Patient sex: M
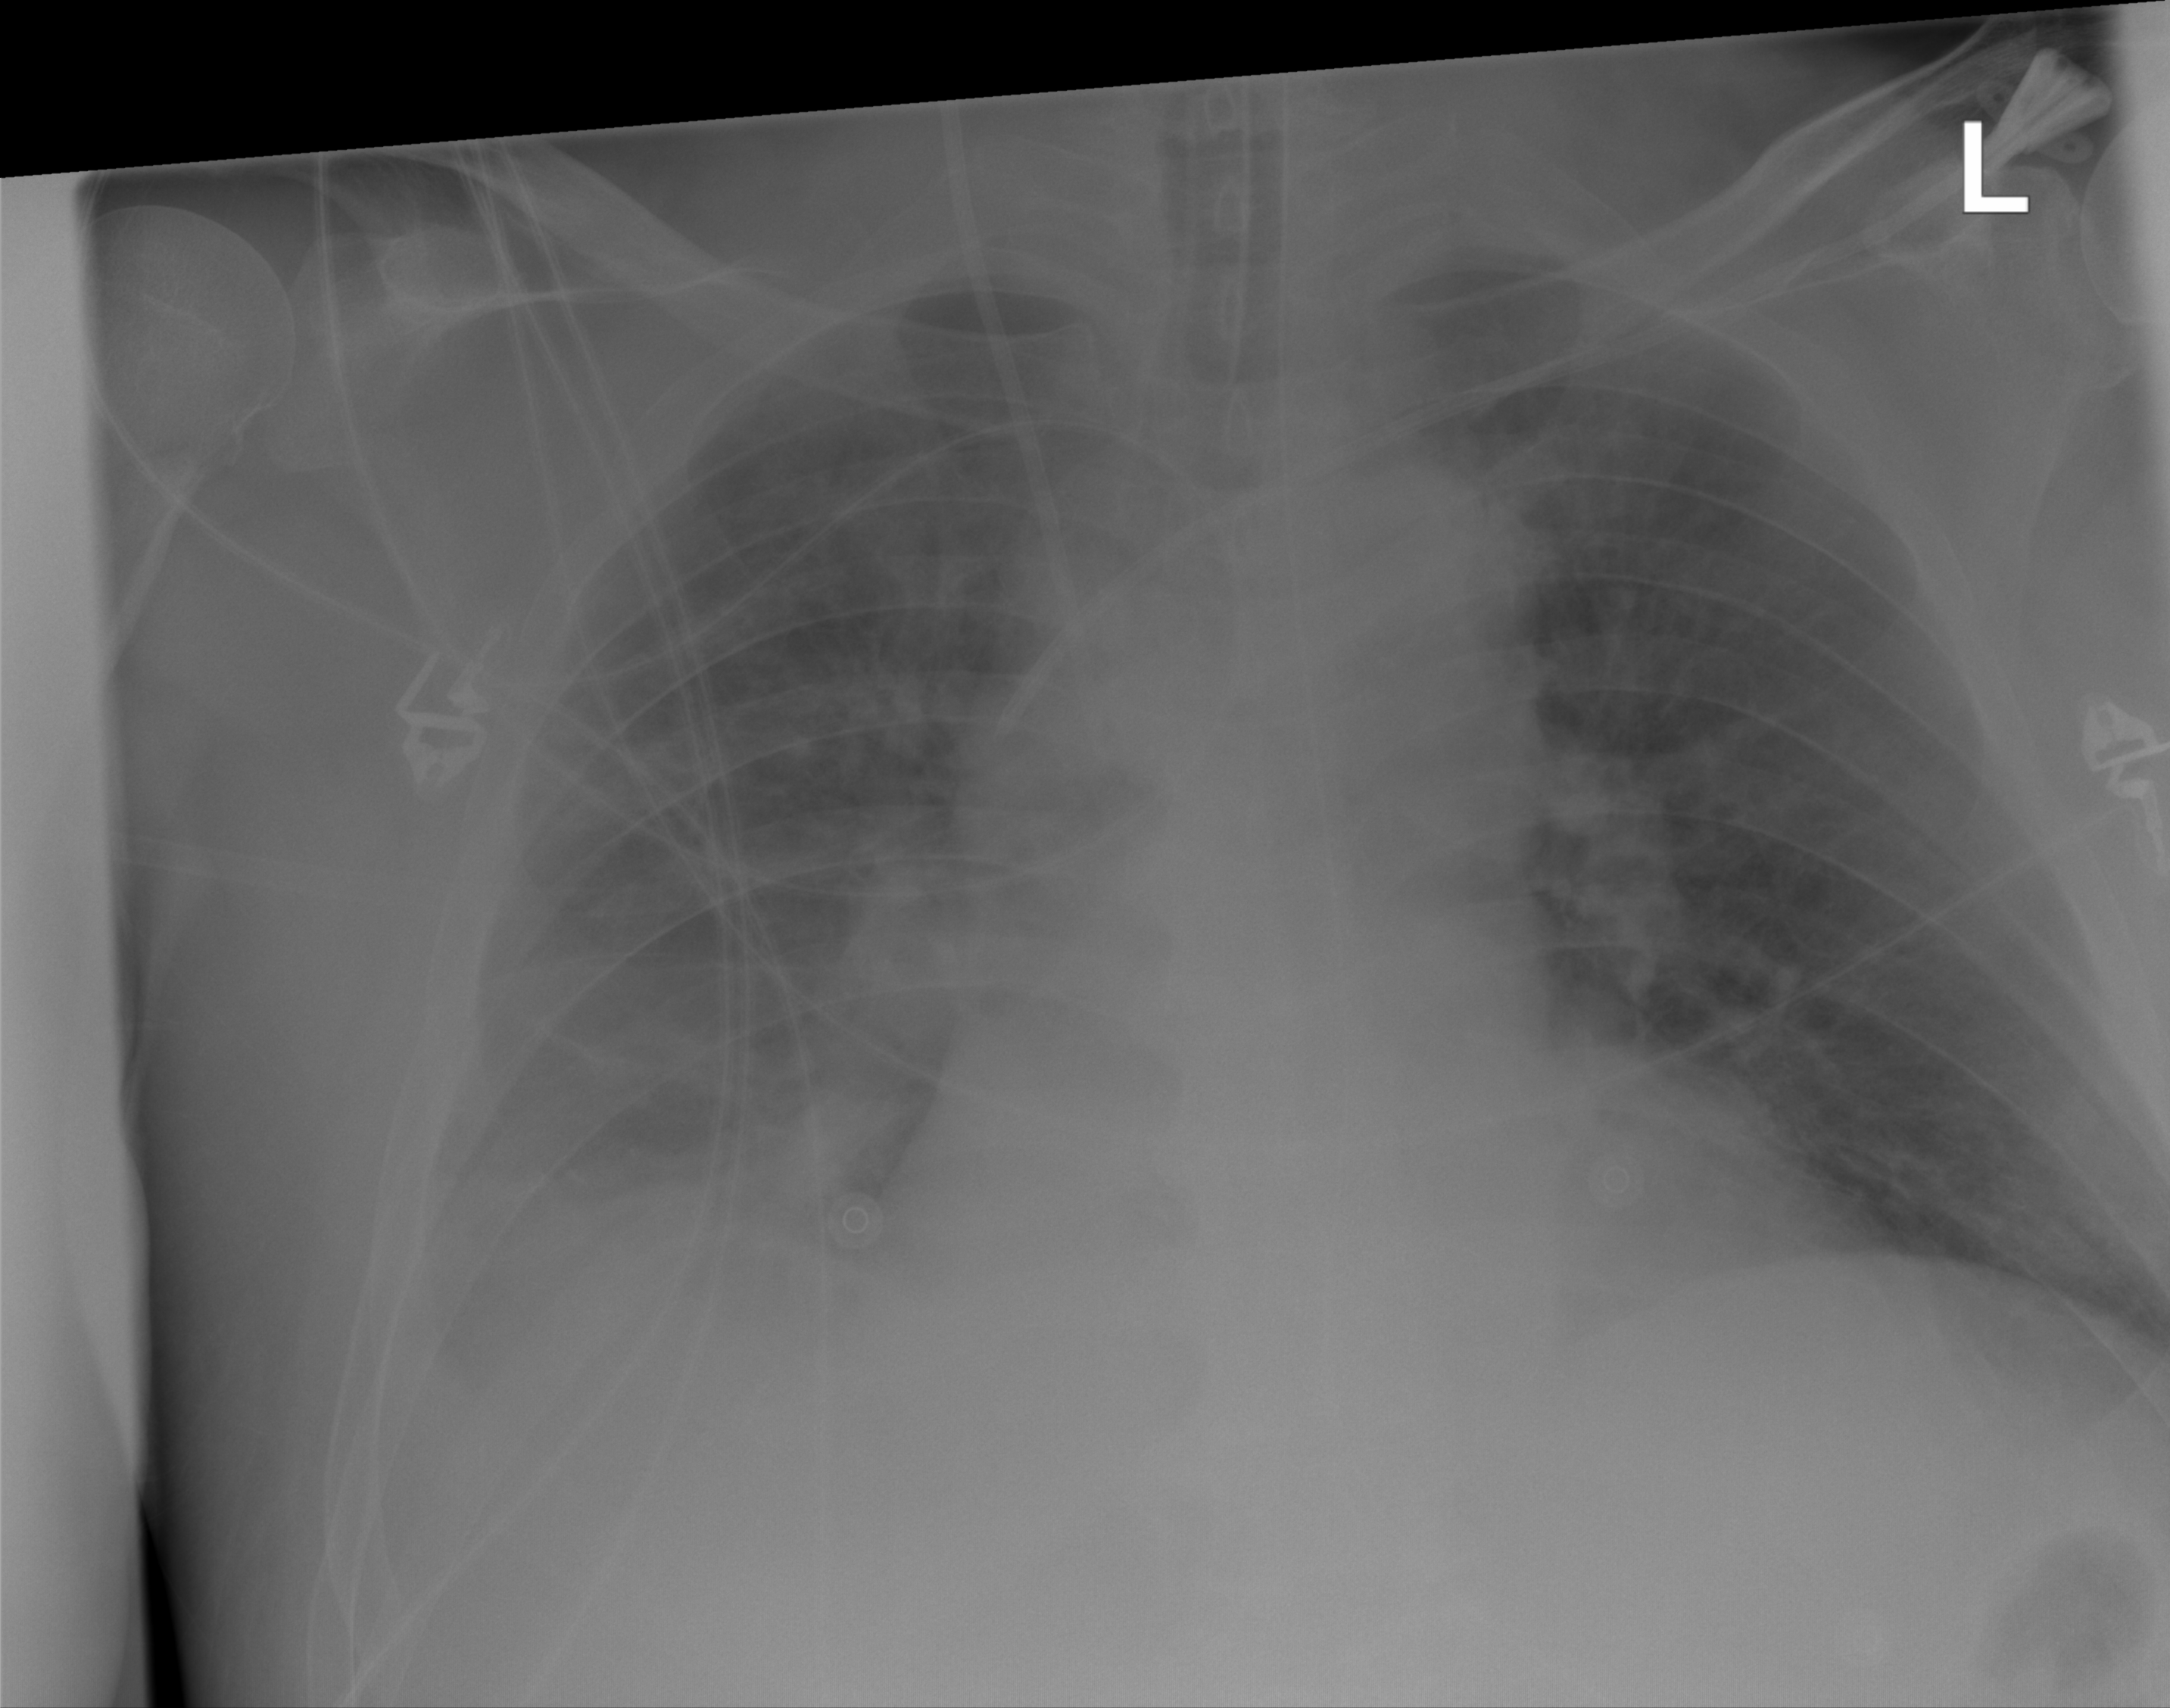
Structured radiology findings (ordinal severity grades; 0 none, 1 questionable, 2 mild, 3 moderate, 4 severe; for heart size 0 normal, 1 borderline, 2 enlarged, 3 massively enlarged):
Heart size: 2
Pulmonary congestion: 2
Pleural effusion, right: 2
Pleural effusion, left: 0
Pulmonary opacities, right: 2
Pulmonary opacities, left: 0
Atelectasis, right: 2
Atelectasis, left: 0